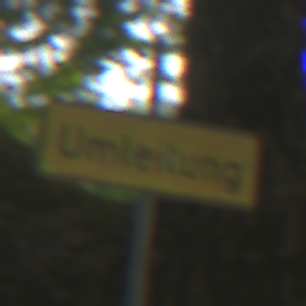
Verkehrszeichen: Umleitungsankuendigung
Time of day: MorningAfternoon
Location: Outdoor (RoadRail)
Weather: Clear
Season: NotSpecified
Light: Natural